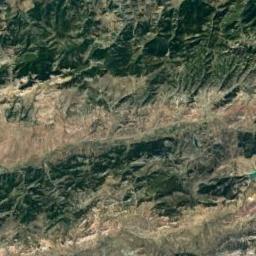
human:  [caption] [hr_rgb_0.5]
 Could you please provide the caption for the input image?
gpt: The mountain is consist of half of green plants and half of bare land .

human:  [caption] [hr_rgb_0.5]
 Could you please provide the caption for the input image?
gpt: There is not the even mountain .

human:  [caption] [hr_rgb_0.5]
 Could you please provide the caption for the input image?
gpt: The mountain has a rugged surface and is covered with some vegetation .

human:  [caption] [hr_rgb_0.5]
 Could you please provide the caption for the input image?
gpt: The vegetation coverage of the mountains is low .

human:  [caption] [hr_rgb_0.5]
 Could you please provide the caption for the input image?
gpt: There are some green ravines on the mountain .